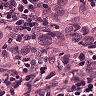
Metastatic tissue present: yes